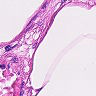
Metastatic tissue present: no